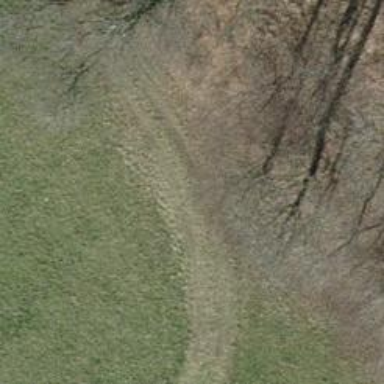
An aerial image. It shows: Grass track with grade 5 tracktype.